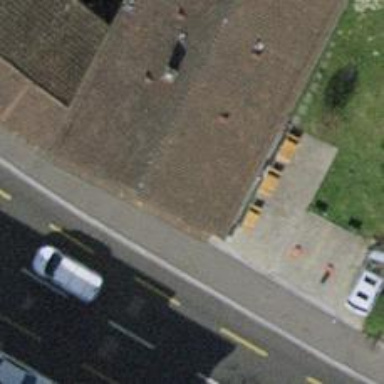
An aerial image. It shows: Restaurant.